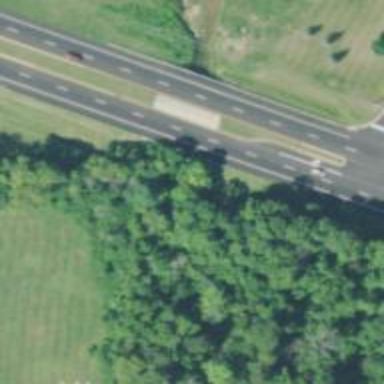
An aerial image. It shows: Trunk highway with bridge.